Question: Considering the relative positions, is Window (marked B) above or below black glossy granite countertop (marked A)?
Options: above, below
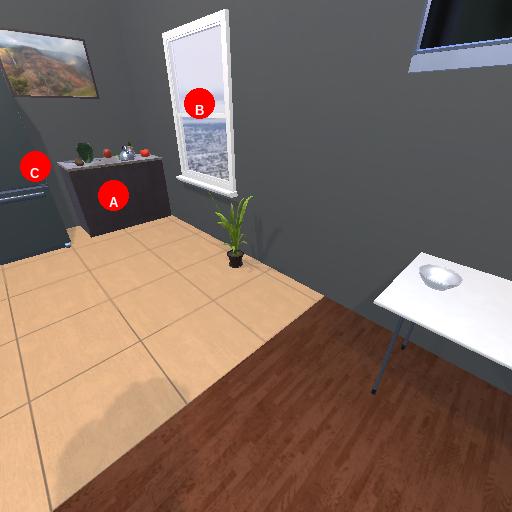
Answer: above